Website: lowes
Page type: billing-address
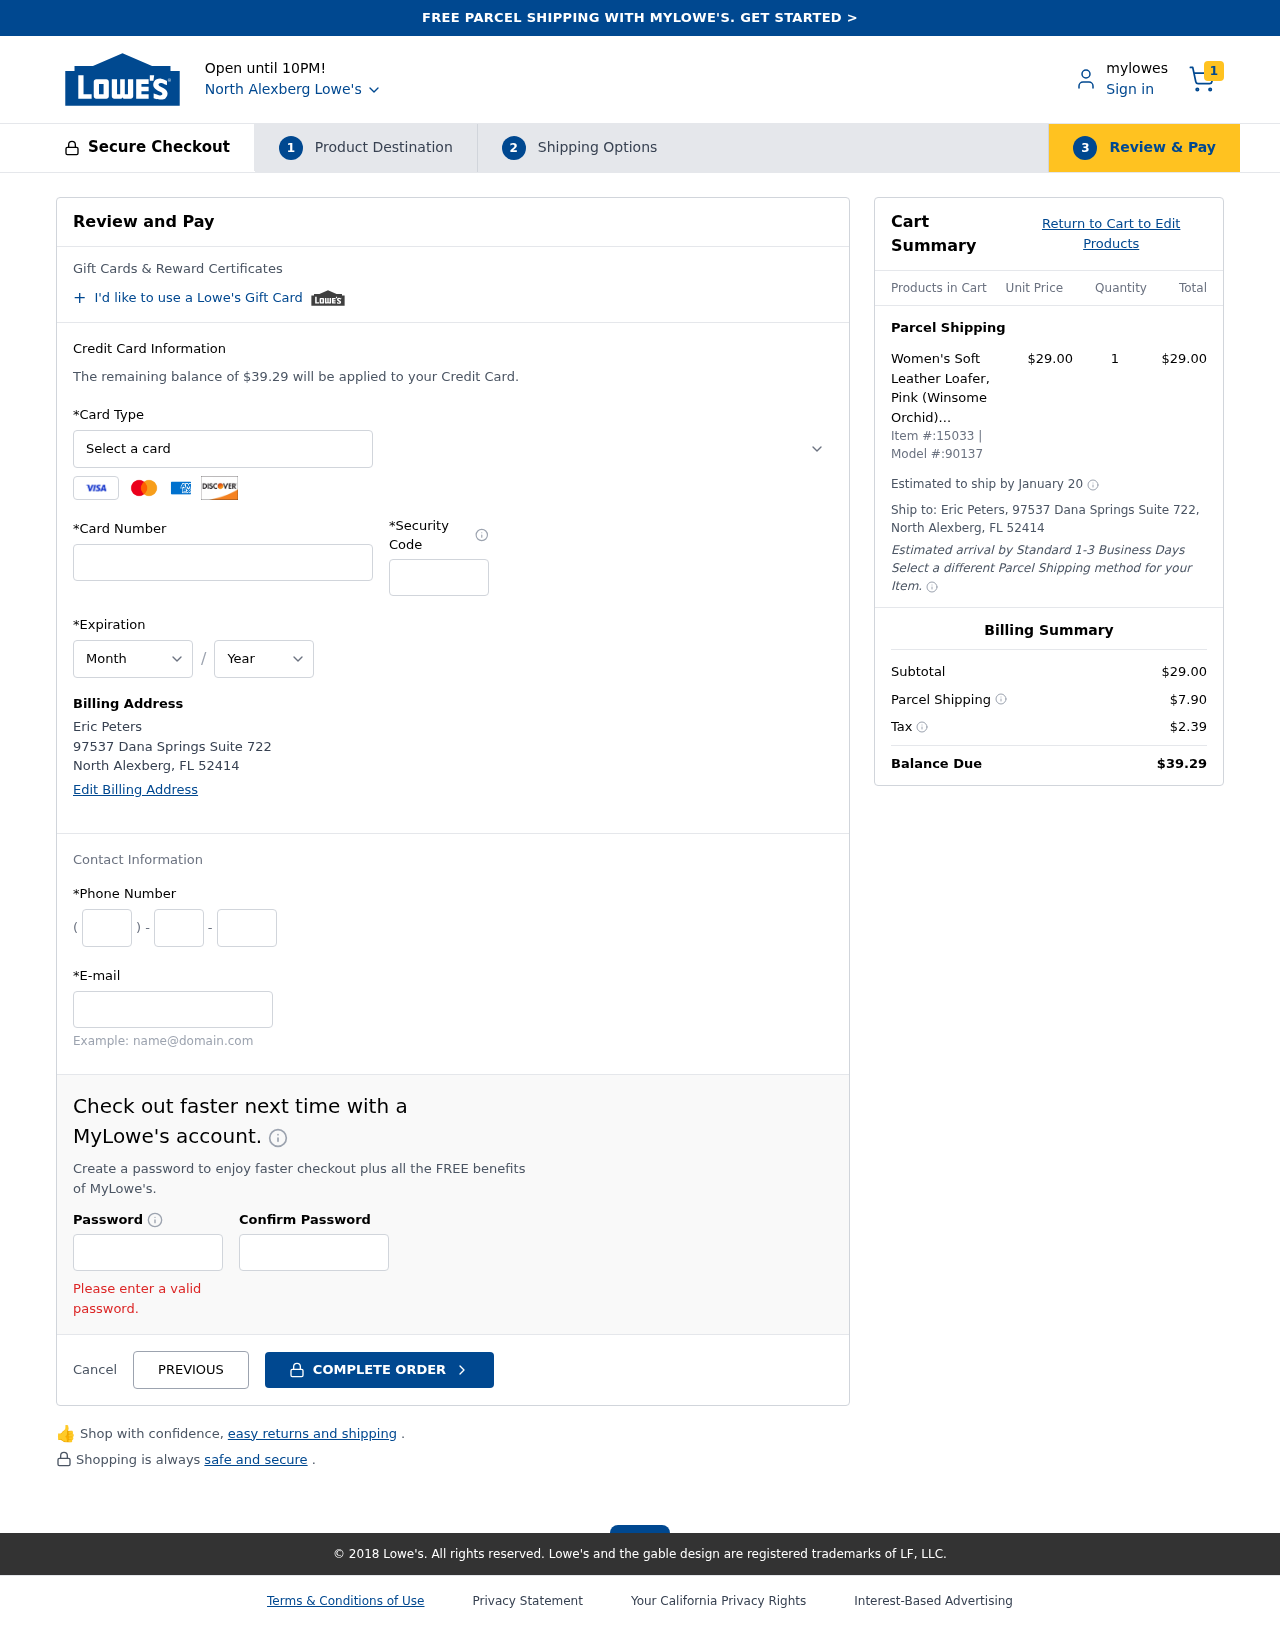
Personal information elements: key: PII_CARD_CVV
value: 2634
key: PII_CARD_EXPIRY_MONTH
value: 01
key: PII_CARD_EXPIRY_YEAR
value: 26
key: PII_CARD_NUMBER
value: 3798 2709 4278 800
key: PII_CARD_TYPE
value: American Express
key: PII_CITY
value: North Alexberg
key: PII_CITY_STATE_ZIP
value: North Alexberg, FL 52414
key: PII_EMAIL
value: eric_peters@hotmail.com
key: PII_FULLNAME
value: Eric Peters
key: PII_PHONE_AREA
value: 669
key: PII_PHONE_PREFIX
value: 470
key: PII_PHONE_SUFFIX
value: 7052
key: PII_STREET
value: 97537 Dana Springs Suite 722
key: PII_FULLNAME2
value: Eric Peters
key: PII_STATE_ABBR
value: FL
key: PII_POSTCODE
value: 52414
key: PII_POSTCODE_FULL
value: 52414
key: PII_CITY_STATE
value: North Alexberg, FL
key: PII_POSTCODE_NUMERIC
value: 52414
Product elements: key: PRODUCT1_NAME
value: Women's Soft Leather Loafer, Pink (Winsome Orchid), 8 UK
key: PRODUCT1_PRICE
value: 29
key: PRODUCT1_QUANTITY
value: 1
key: PRODUCT_ITEM_NUMBER
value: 15033
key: PRODUCT_MODEL_NUMBER
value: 90137
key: PRODUCT1_LINE_TOTAL
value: $29.00
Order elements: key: ORDER_NUM_ITEMS
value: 1
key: ORDER_TOTAL
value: $39.29
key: ORDER_SHIPPING_DATE
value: January 20
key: ORDER_SUBTOTAL
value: $29.00
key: ORDER_SHIPPING_COST
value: $7.90
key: ORDER_TAX
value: $2.39